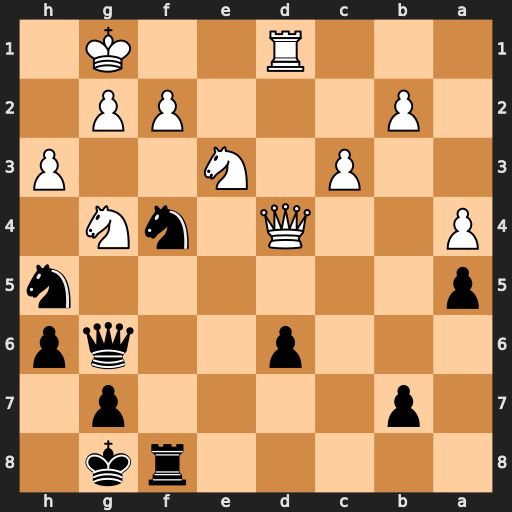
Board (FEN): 5rk1/1p4p1/3p2qp/p6n/P2Q1nN1/2P1N2P/1P3PP1/3R2K1
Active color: b
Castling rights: -
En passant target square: -
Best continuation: Ne2+ Kh2 Nxd4